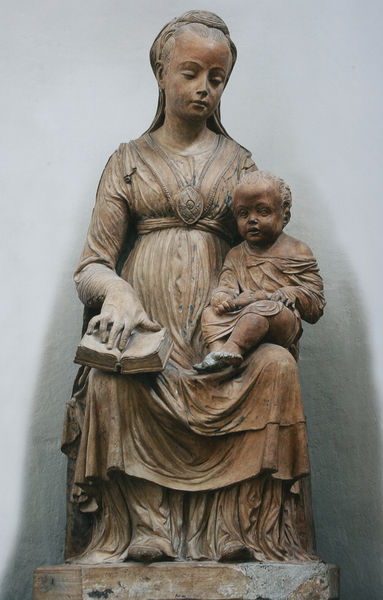
Titel: Thronende Madonna mit Kind
Künstler: Giovanni de Fonduli
Standort: Padua
Institution: Santa Giustina
Schlagwörter: fuß, hand, sitzen, braun, frau, holz, kleid, schmuck, schwarz, stirn, blick, gürtel, rot, schleier, bibel, falten, gesicht, sockel, stein, kirche, figur, gewand, haare, mantel, sitzend, kind, mutter, brosche, gotik, skulptur, statue, taille, füße, bücher, sitz, röcke, baby, thron, falte, kopftuch, lesen, bauch, faltenwurf, plastik, junge, schoß, knie, buch, mutter und kind, gotisch, christus, jesus, medaille, lesend, maria, madonna, objekt, säugling, erlöser, jesuskind, untergewand, statur, madonna mit kind, maiesta, thronend, jesukind, christkind, medalion, gotisc, majesta, jesuskin, christuis